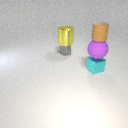
large purple rubber sphere below small brown rubber cylinder